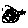
Label: moon